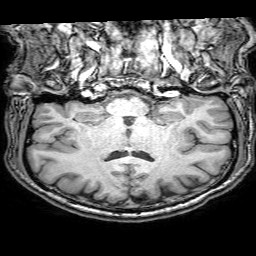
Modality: T1w
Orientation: sagittal
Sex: male
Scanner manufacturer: philips
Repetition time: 0.008365 s
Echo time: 0.00389 s